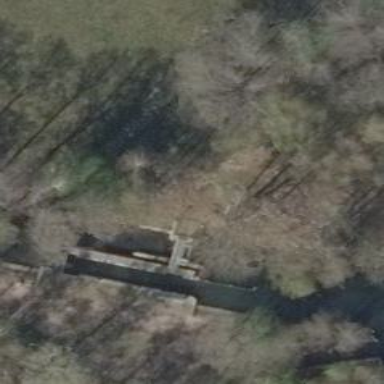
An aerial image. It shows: Weir in waterway.